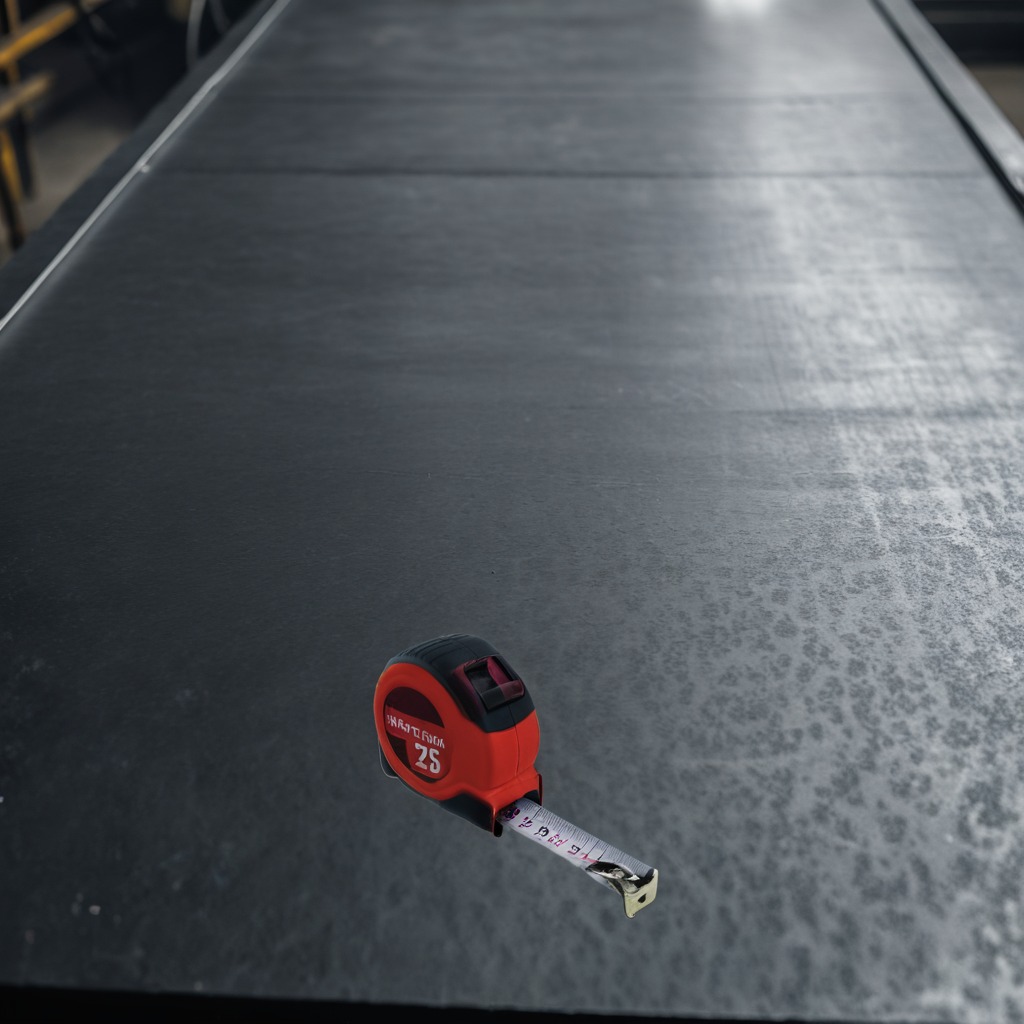
A measuring tape is lying on the cold steel table in the mining workshop.